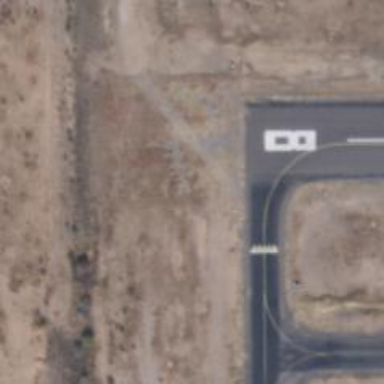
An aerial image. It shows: Asphalt runway at the airport.